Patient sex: M
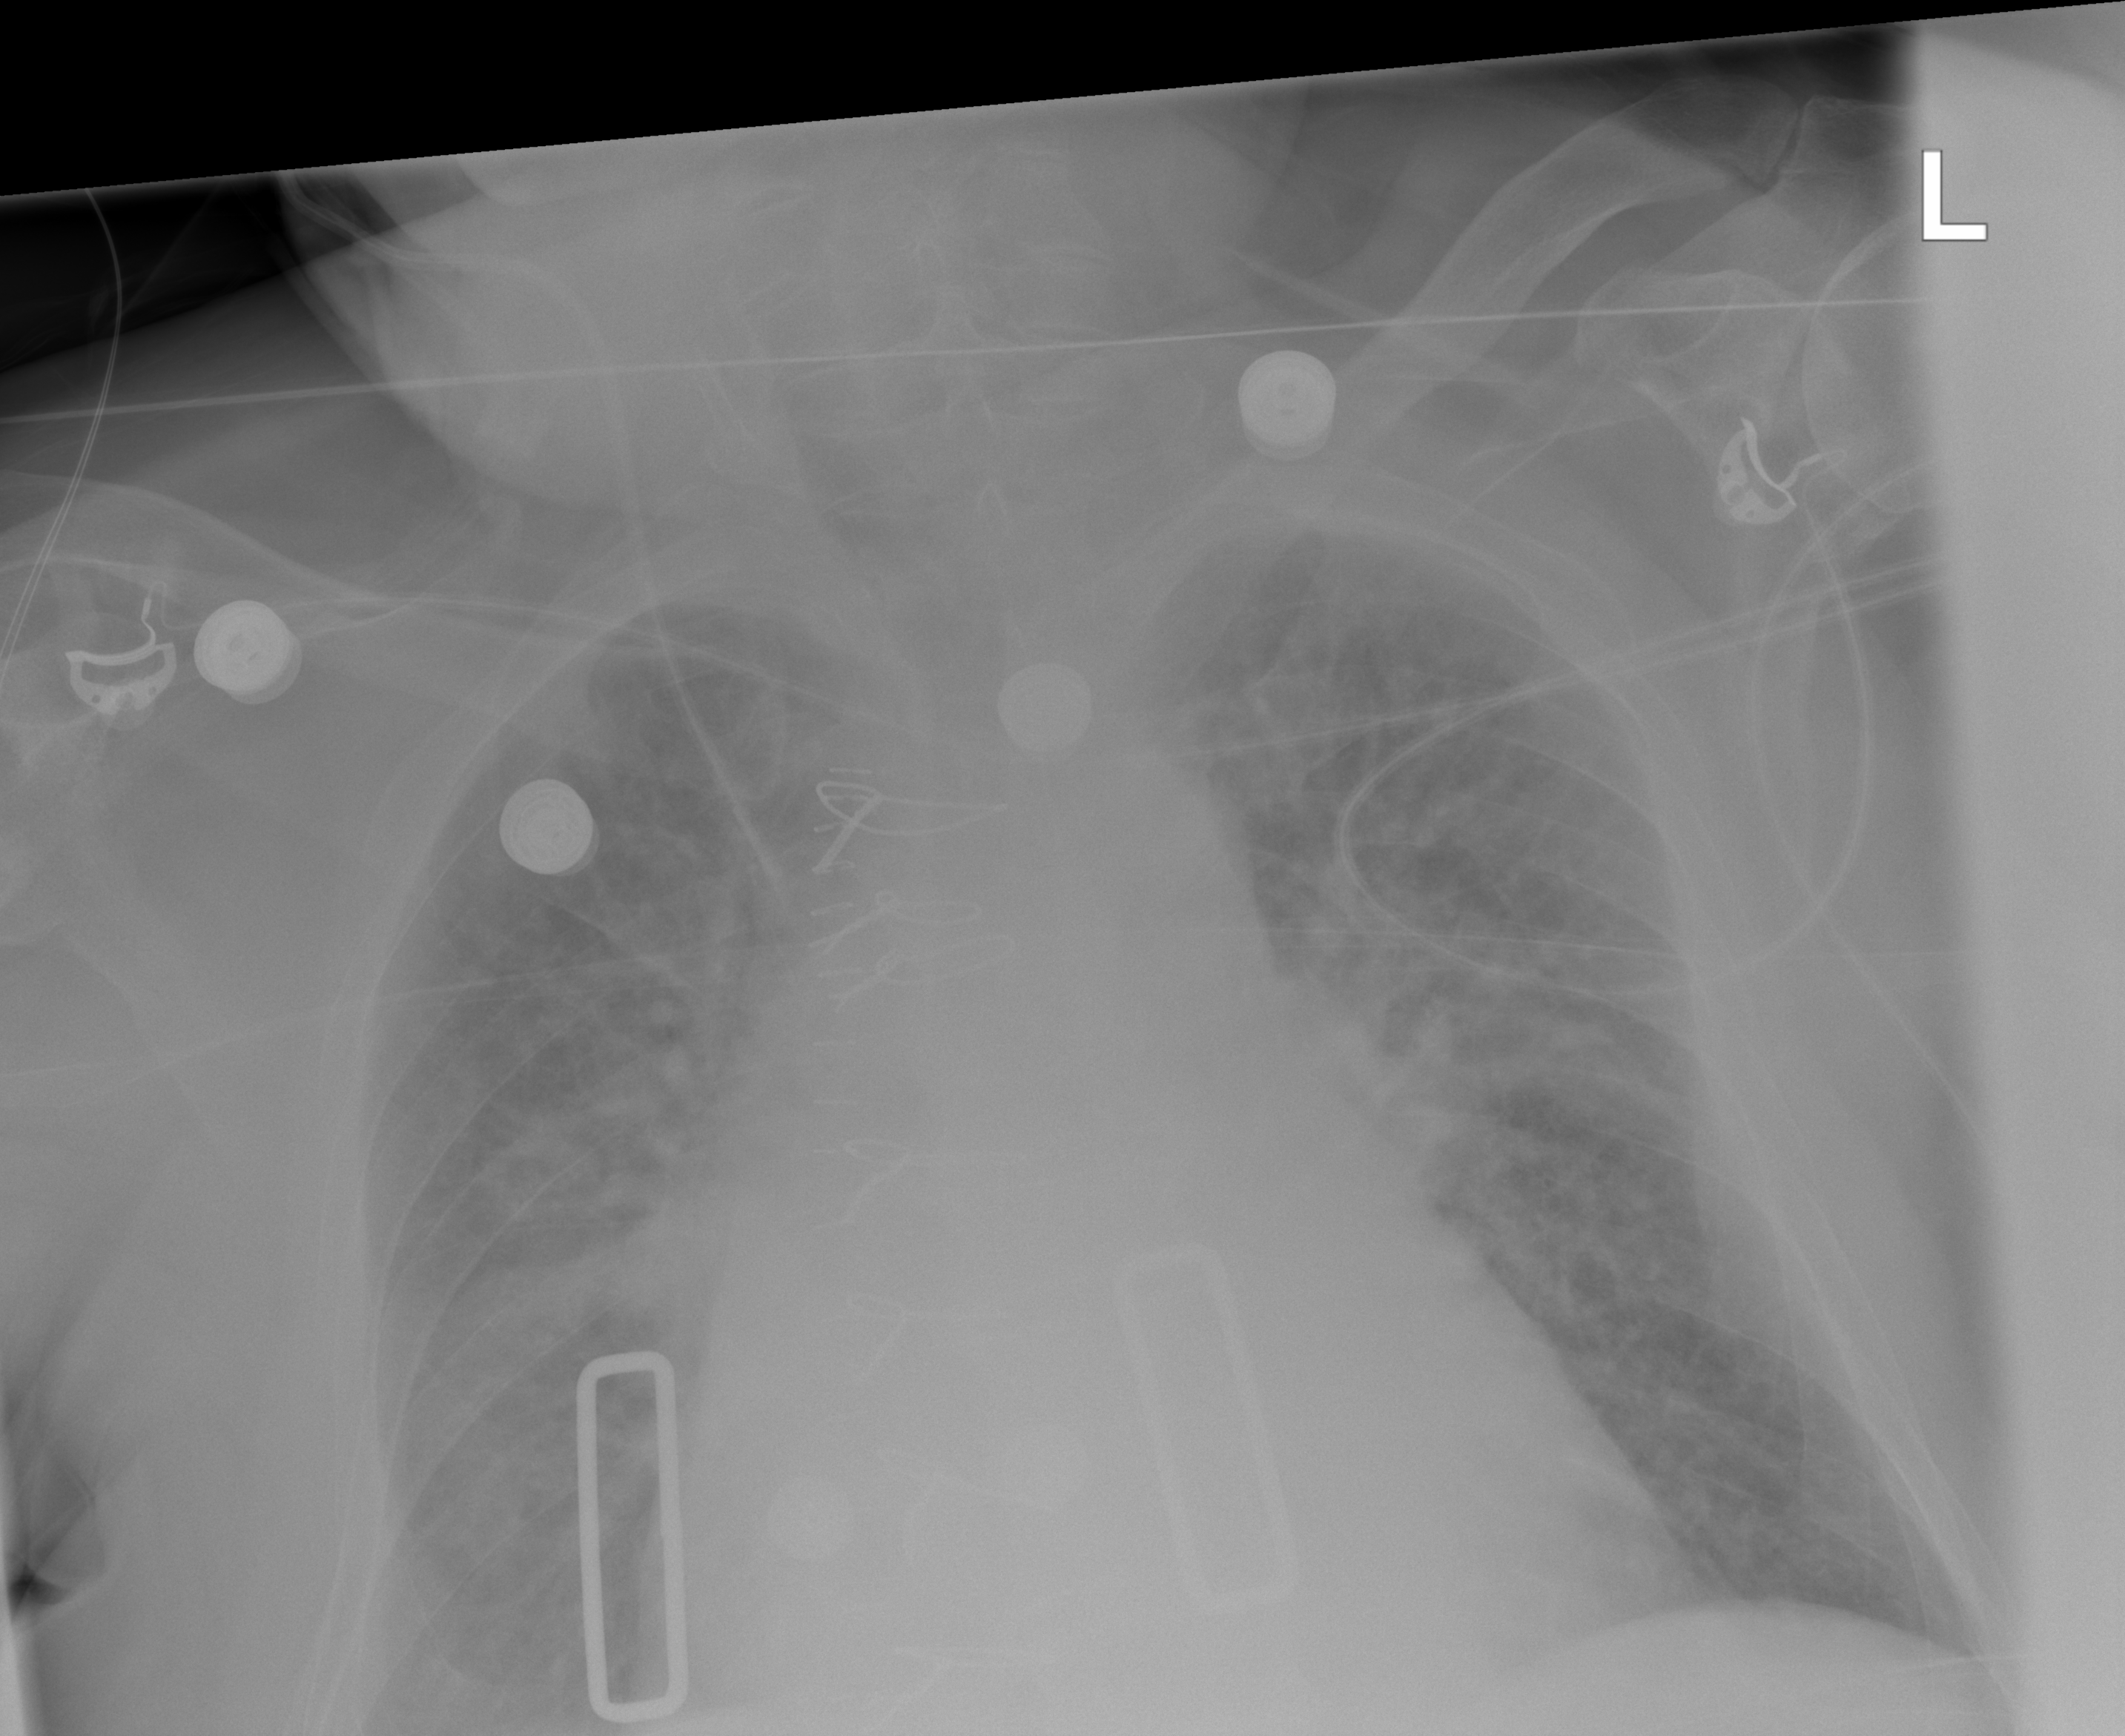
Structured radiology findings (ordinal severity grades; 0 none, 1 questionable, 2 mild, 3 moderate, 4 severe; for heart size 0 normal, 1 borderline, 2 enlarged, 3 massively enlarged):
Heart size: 3
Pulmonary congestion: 3
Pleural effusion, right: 2
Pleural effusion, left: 2
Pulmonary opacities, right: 2
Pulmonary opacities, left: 2
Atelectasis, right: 2
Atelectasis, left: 2